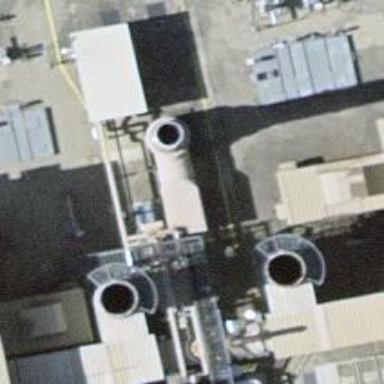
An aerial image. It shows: Chimney that is man-made.